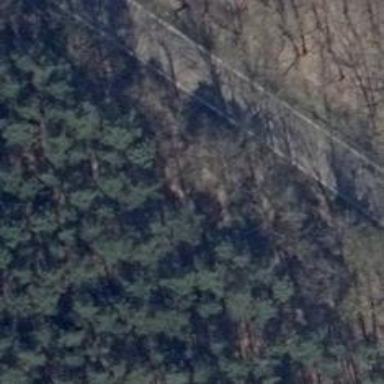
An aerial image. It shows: Asphalt path.